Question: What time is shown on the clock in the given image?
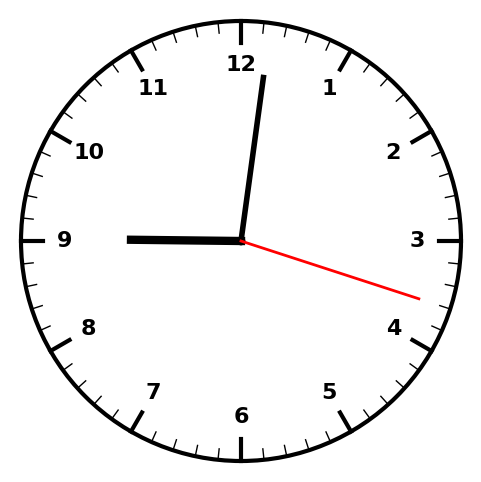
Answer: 09:01:18